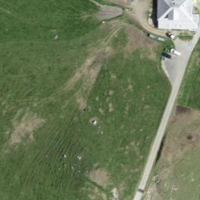
EUNIS habitat code: 24
Species observed at this site:
Silene dioica
Gymnadenia conopsea
Crepis aurea